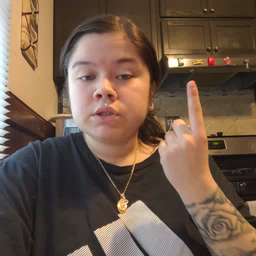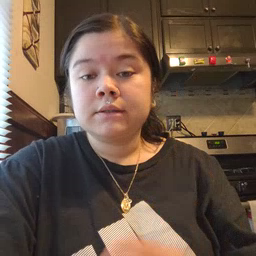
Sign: say